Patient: sex M, age 59
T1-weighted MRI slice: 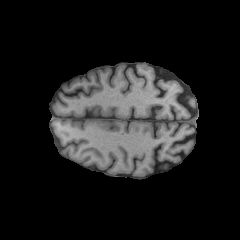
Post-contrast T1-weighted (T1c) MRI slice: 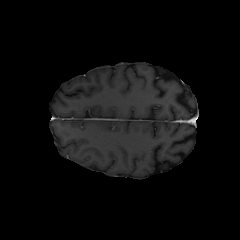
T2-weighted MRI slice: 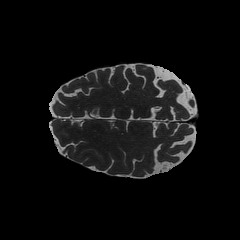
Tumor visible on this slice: no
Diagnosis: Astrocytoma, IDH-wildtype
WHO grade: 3